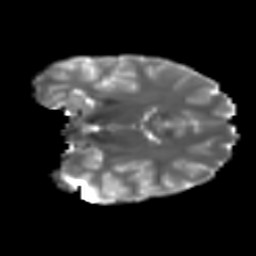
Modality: T2w
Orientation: coronal
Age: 14
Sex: male
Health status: ill
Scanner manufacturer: ge
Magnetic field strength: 3 T
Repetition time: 6.752 s
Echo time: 0.079 s